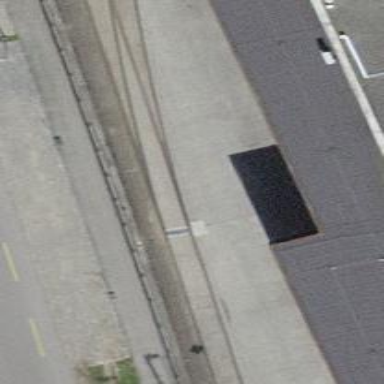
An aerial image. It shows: Railway switch.